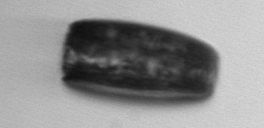
Label: Thalassiosira